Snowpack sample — Snodgrass Mountain, Crested Butte, Colorado (2/4/25, 12:06 PM MST)
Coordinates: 38.923, -106.968
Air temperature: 35 °F
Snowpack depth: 80 cm
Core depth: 50 cm
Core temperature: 30.2 °F
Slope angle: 14°, slope face: 78°
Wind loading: low
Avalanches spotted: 0
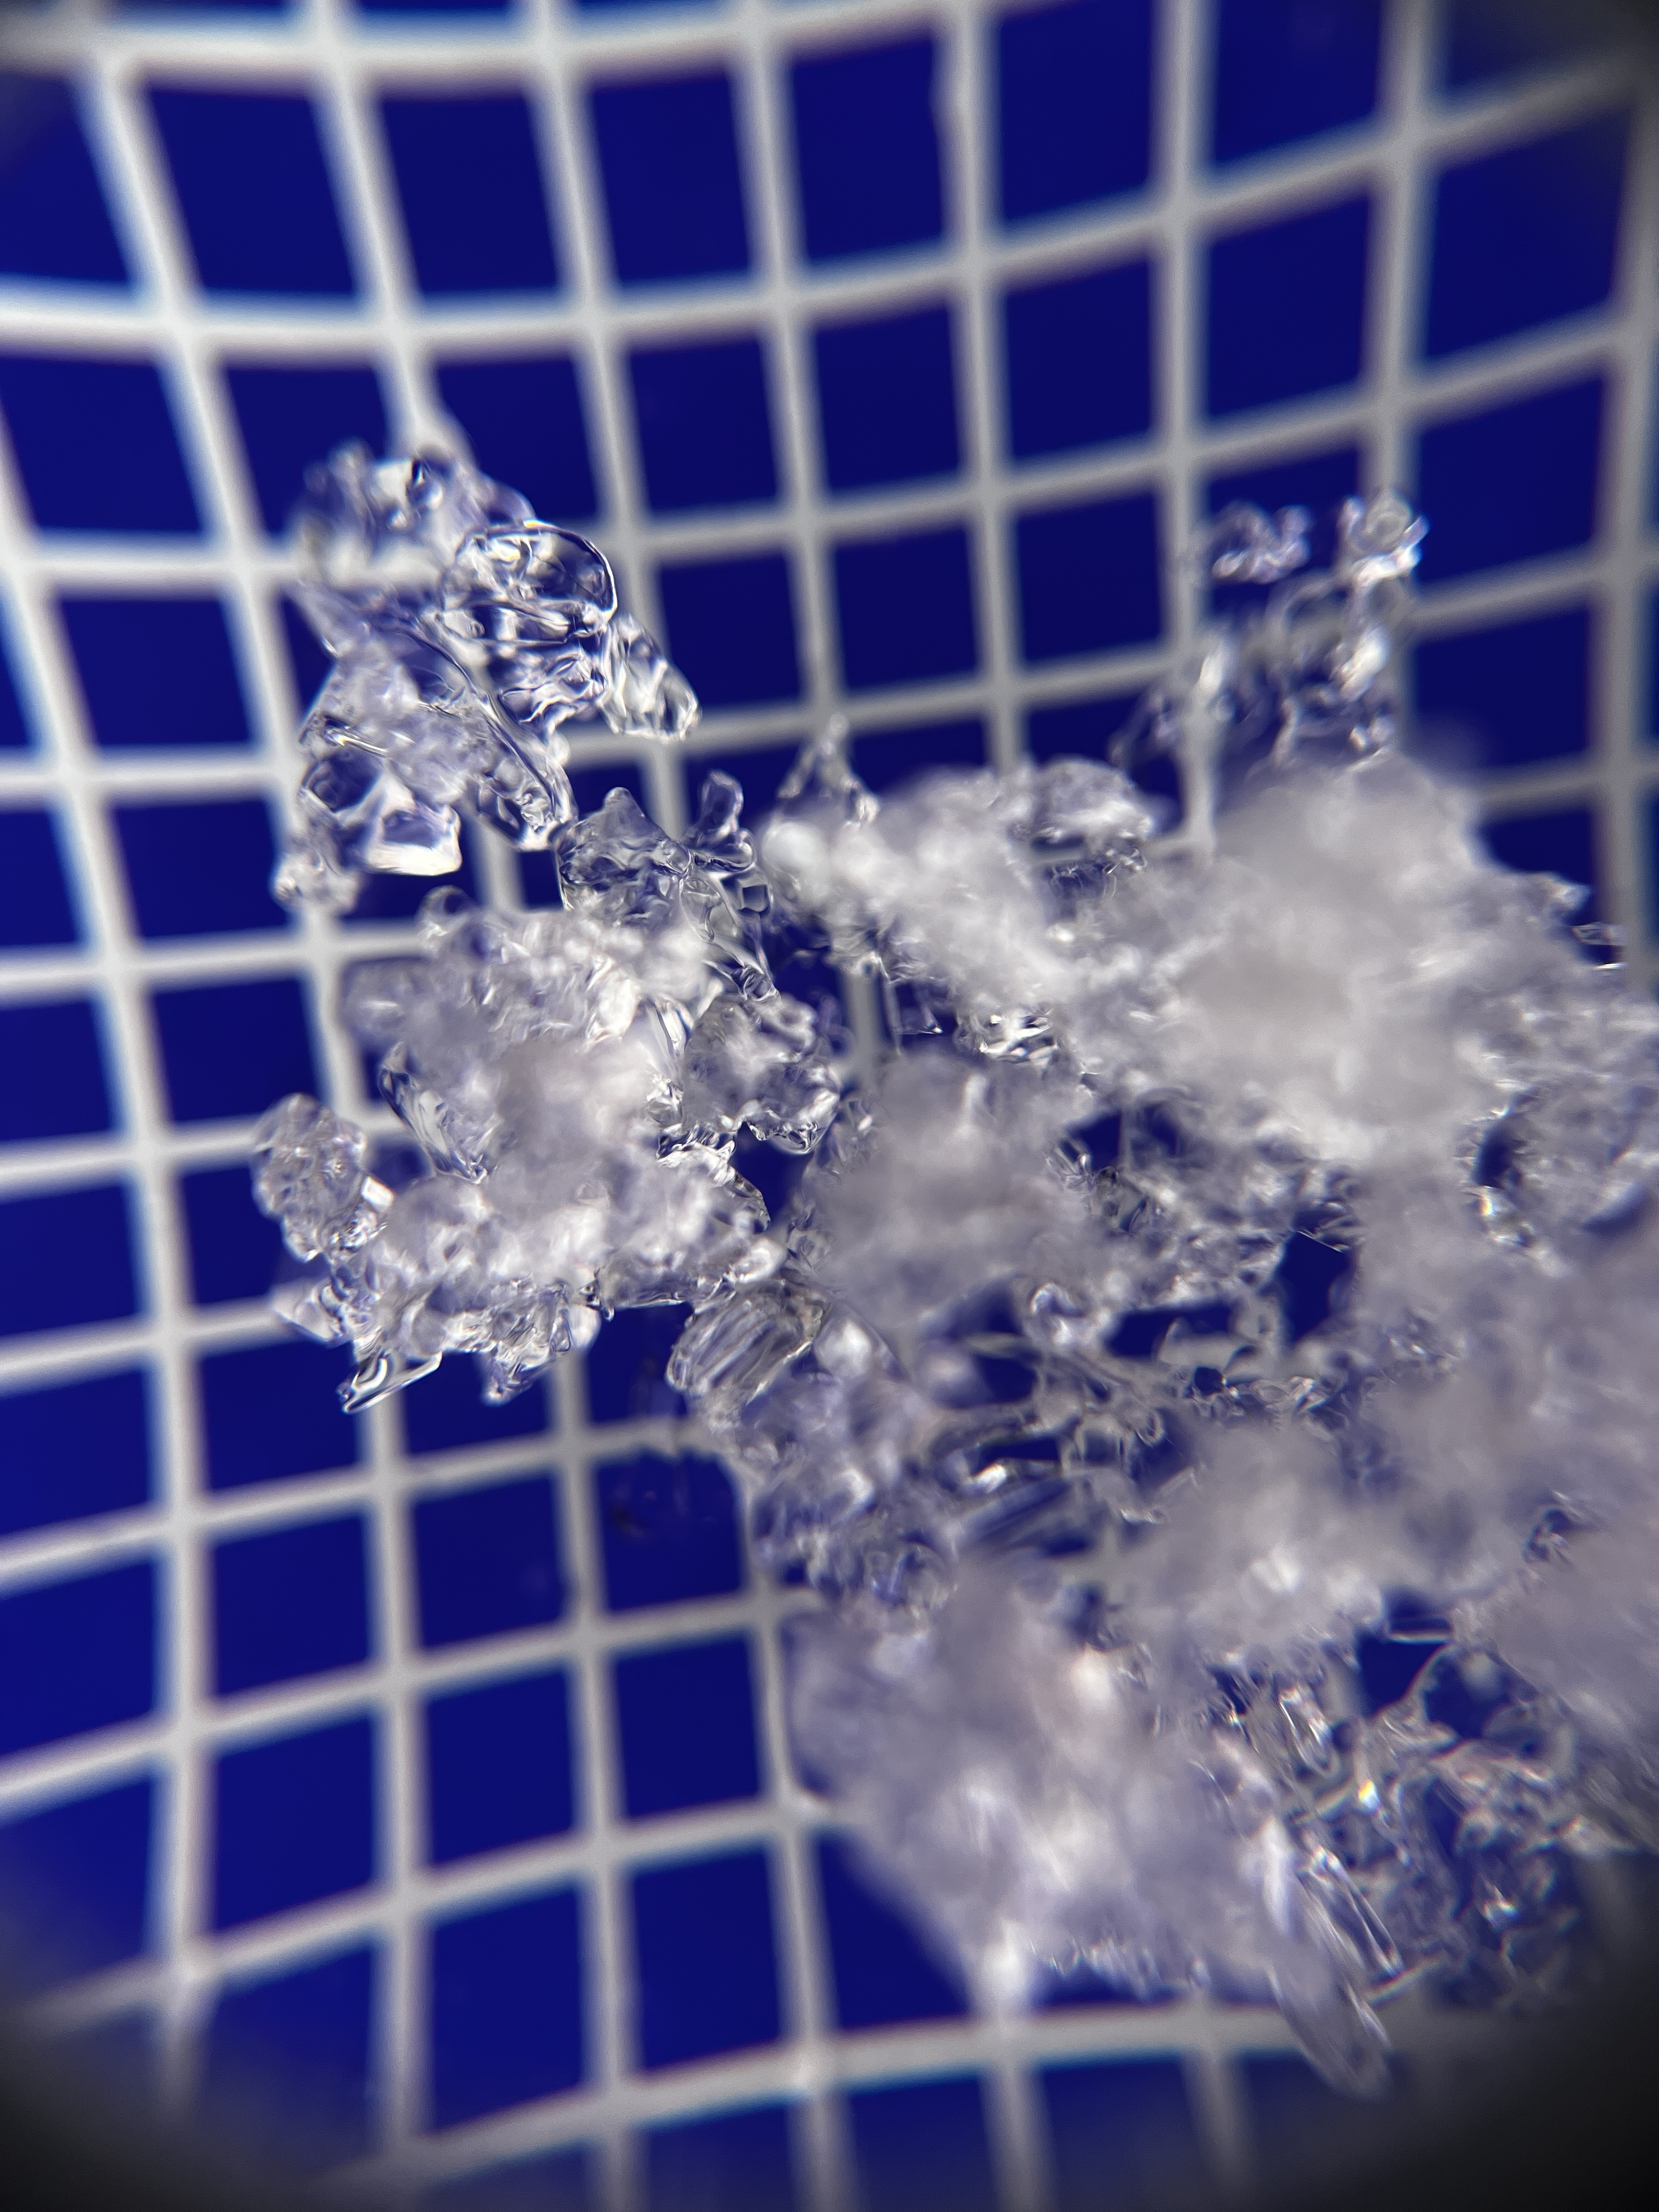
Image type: magnified_profile
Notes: No avalanches nearby, unusually warm weather for the last month reported by residents, Collected 25 yards from treeline